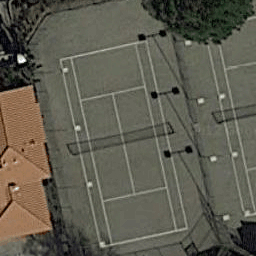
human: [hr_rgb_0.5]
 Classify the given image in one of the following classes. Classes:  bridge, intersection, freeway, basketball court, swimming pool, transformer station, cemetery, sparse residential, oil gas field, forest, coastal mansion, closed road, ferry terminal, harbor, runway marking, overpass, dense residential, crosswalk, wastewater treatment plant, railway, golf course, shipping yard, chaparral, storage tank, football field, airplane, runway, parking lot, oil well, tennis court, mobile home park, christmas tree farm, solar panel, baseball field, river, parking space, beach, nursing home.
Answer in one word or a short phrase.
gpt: tennis court